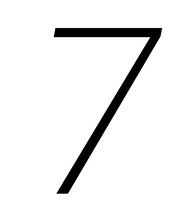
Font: Poppins-ExtraLightItalic